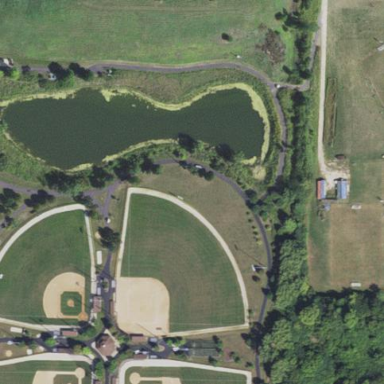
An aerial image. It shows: Softball pitch for leisure sports.